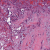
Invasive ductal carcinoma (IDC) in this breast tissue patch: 0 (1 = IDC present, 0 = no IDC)